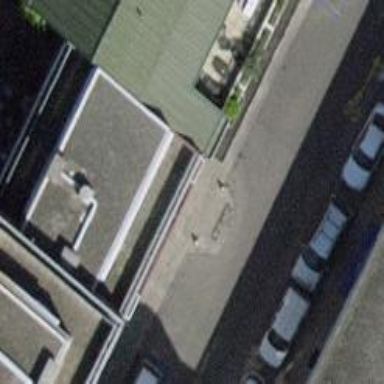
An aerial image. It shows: Car-sharing service available at this location.